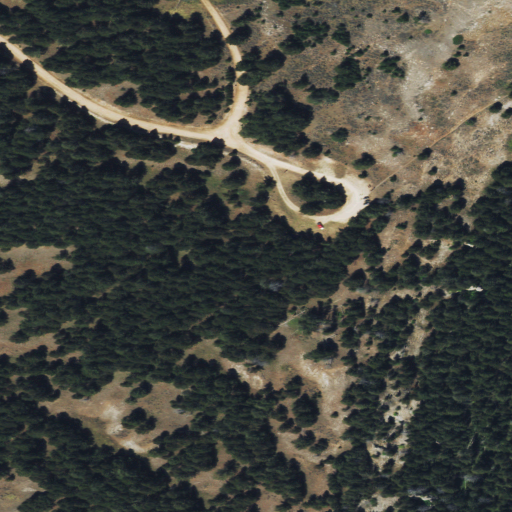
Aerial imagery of ridge(s) in Montana named Cave Ridge containing evergreen forest, grassland, and shrub